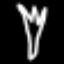
Label: fork